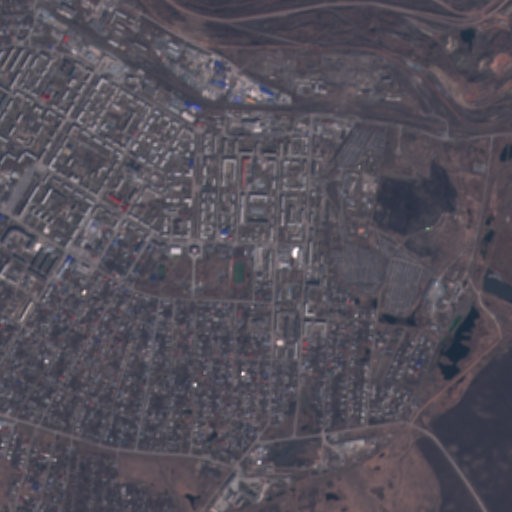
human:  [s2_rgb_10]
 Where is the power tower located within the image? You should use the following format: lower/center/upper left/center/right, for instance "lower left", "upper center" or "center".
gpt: The power tower is located in the upper right of the image.
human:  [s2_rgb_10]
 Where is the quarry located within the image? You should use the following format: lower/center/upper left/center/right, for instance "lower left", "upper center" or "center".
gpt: The quarry is located in the upper of the image.
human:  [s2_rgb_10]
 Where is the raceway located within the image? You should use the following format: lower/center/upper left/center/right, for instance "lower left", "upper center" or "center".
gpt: The raceway is located in the upper right of the image.
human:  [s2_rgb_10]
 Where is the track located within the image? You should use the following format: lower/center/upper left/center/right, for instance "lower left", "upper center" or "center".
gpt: The track is located in the center left of the image.
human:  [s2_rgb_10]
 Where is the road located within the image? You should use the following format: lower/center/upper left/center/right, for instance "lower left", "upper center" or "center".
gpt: There is no road in the image.